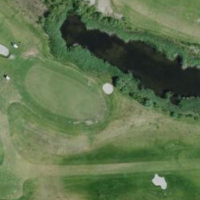
EUNIS habitat code: 53
Species observed at this site:
Aquila chrysaetos